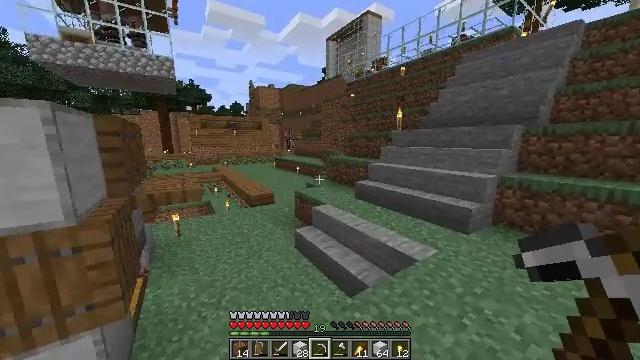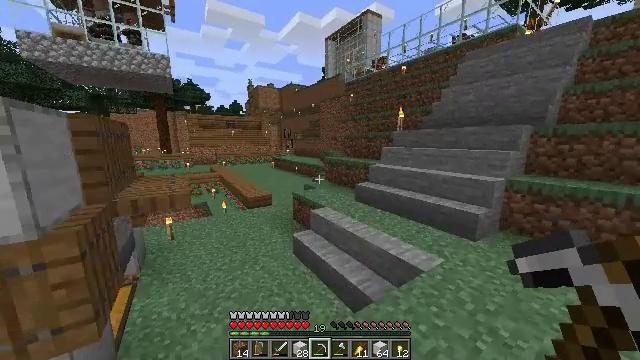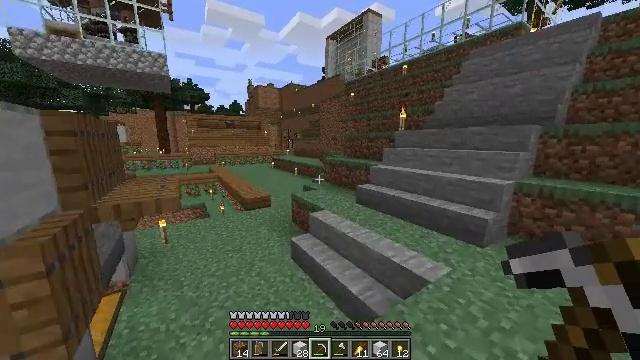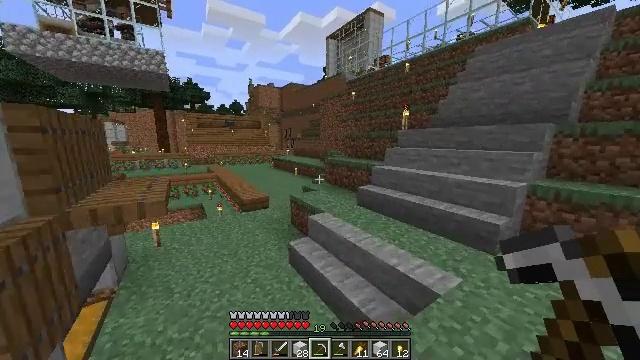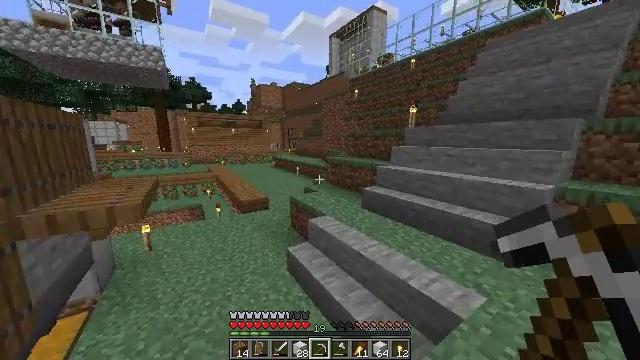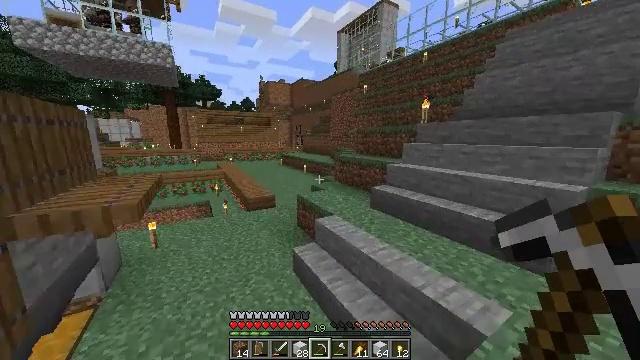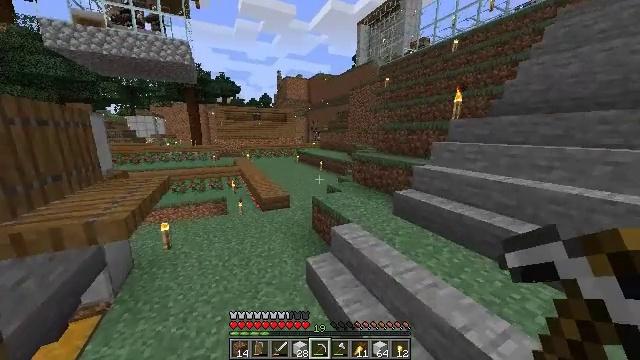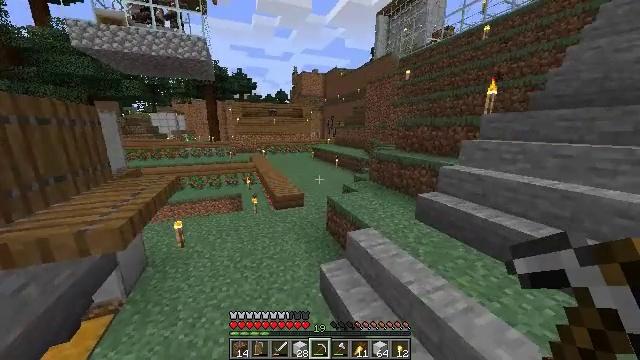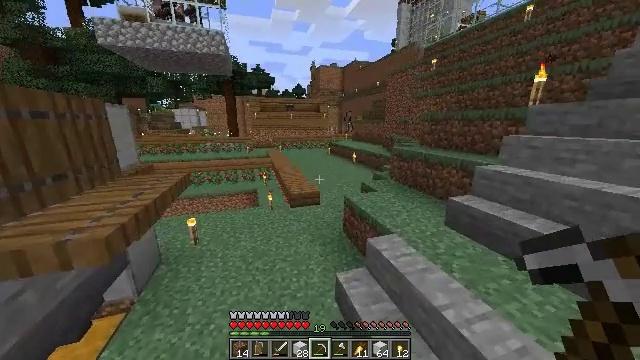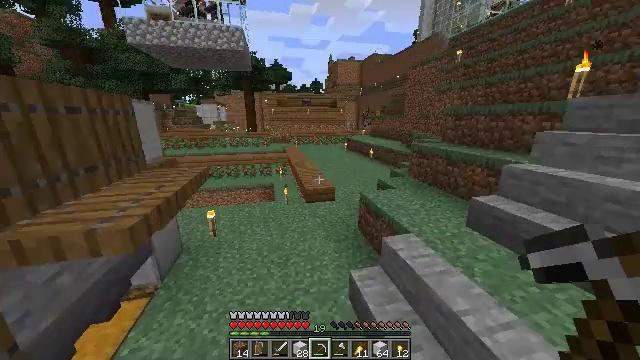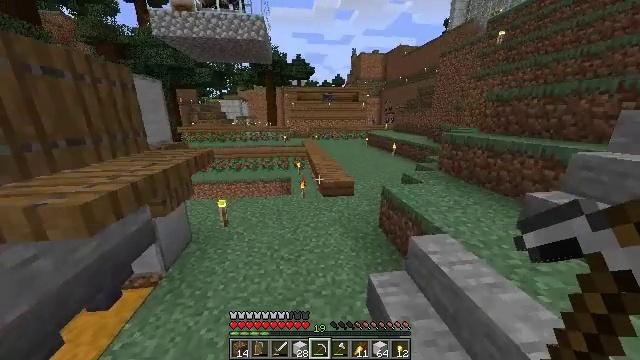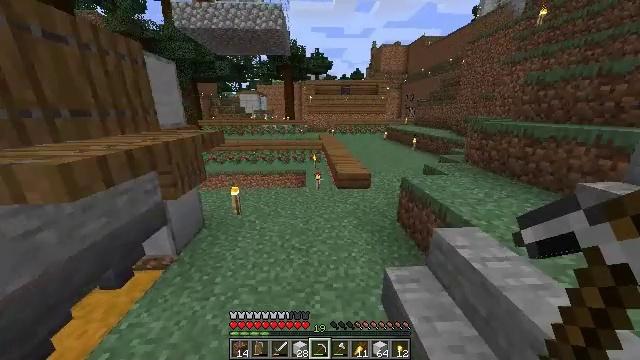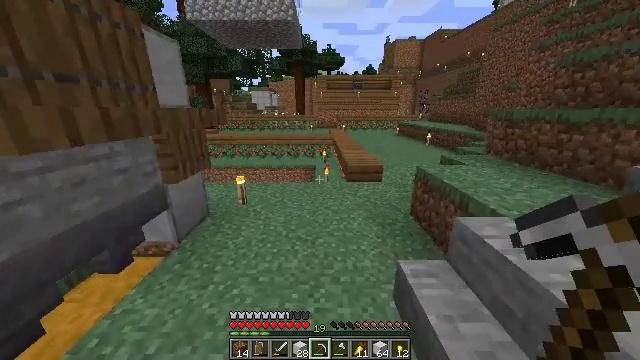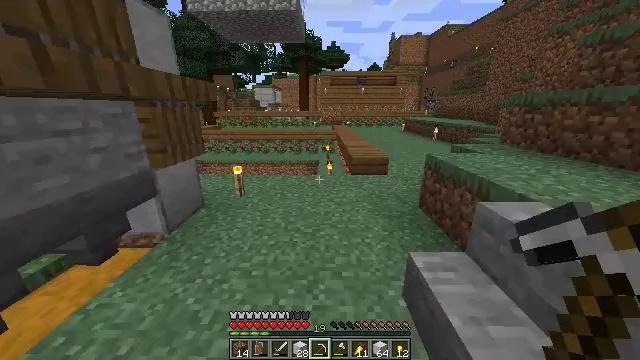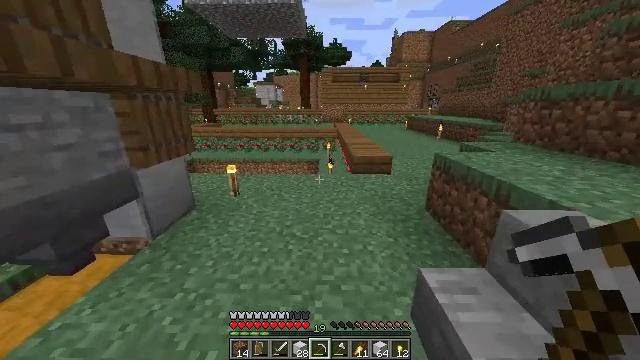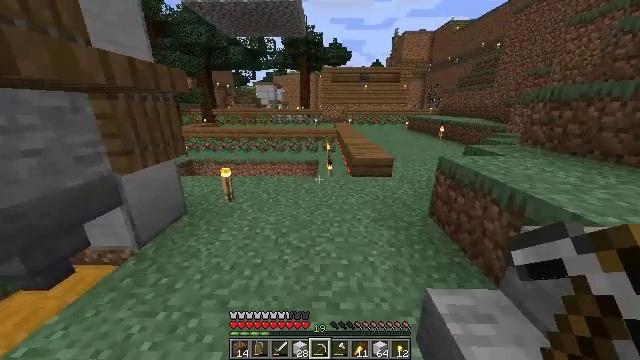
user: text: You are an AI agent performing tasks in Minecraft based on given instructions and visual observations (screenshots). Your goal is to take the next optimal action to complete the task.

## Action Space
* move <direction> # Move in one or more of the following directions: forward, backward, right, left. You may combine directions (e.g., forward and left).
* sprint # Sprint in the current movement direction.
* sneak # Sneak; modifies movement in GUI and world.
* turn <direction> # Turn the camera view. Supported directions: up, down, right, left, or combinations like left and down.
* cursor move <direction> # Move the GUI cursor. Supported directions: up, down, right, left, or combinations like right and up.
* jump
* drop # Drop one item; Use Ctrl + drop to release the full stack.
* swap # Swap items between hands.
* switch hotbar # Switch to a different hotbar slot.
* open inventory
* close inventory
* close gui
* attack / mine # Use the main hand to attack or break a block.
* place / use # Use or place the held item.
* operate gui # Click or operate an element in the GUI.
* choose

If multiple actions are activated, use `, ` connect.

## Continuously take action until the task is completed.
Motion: motion action
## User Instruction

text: Open the crafting table to craft an iron block.
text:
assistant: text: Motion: move forward, sprint
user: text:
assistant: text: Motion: move forward, sprint
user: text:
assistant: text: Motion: move forward, sprint
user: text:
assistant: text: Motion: move forward, sprint
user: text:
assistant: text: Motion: move forward, turn left
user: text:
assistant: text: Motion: move forward, turn left
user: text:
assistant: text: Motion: move forward, turn left and down
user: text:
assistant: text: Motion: move forward, turn left and down
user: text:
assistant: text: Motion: move forward, turn left and down
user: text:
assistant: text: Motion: move forward, turn left and down
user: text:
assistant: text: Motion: move forward, turn left and down
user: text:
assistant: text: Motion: move forward, turn left
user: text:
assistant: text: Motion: move forward, turn left
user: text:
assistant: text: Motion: move forward, sprint
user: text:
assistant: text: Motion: move forward, sprint
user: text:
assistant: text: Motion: move forward, sprint
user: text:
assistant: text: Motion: move forward, sprint
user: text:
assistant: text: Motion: move forward, sprint
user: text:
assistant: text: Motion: move forward, sprint, turn left
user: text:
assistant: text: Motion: move forward, turn left
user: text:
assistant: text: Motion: move forward, turn left
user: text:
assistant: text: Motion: move forward
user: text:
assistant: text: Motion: move forward
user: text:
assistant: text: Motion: move forward, turn left and down
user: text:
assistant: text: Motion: move forward
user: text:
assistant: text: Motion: move forward, turn down
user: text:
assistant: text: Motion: move forward
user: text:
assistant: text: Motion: move forward
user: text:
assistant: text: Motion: move forward
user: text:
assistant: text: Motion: move forward